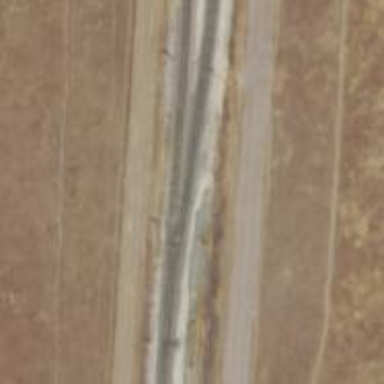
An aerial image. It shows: Preserved railway with rails.